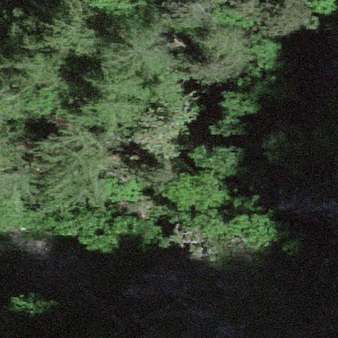
Label: other